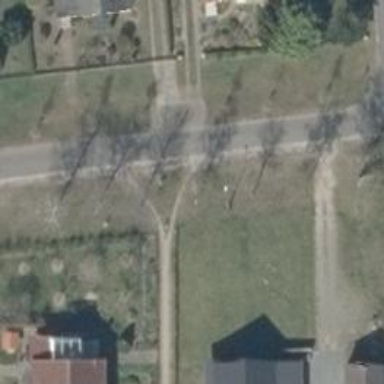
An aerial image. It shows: Asphalt residential road with opposite cycleway.